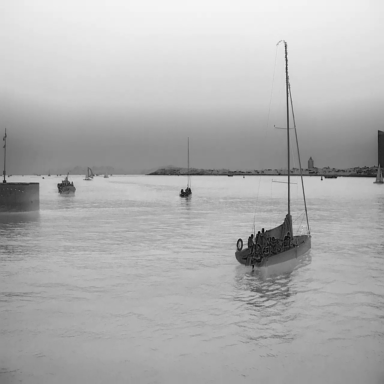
There are eight objects shown in the infrared image, including two bulk_carriers, five sailboats, and a container_ship.